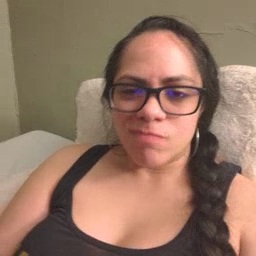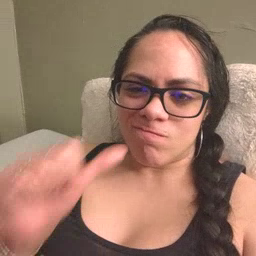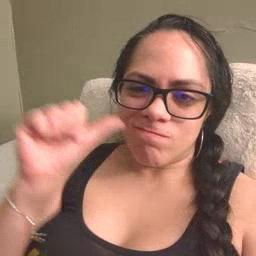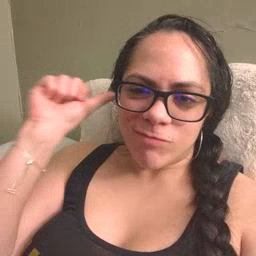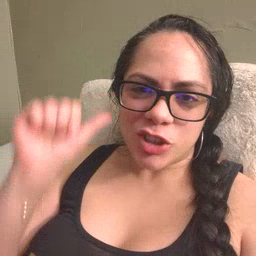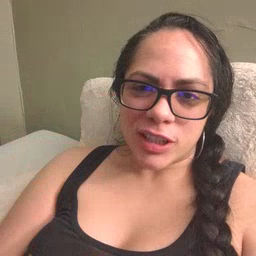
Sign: yesterday